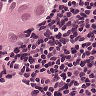
Metastatic tissue present: yes